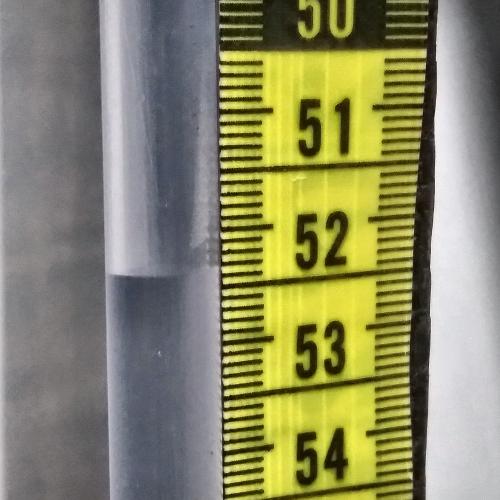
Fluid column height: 52.4 cm